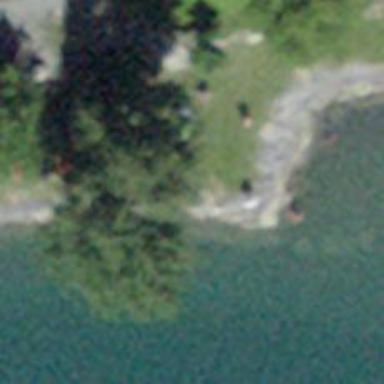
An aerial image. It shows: Picnic site popular for tourists.